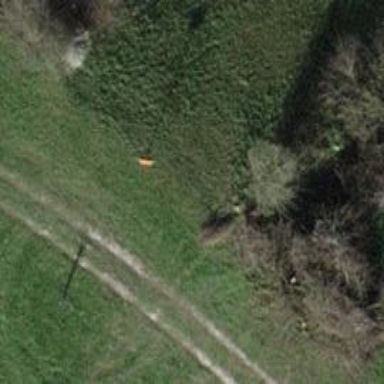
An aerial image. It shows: Pipeline marker.